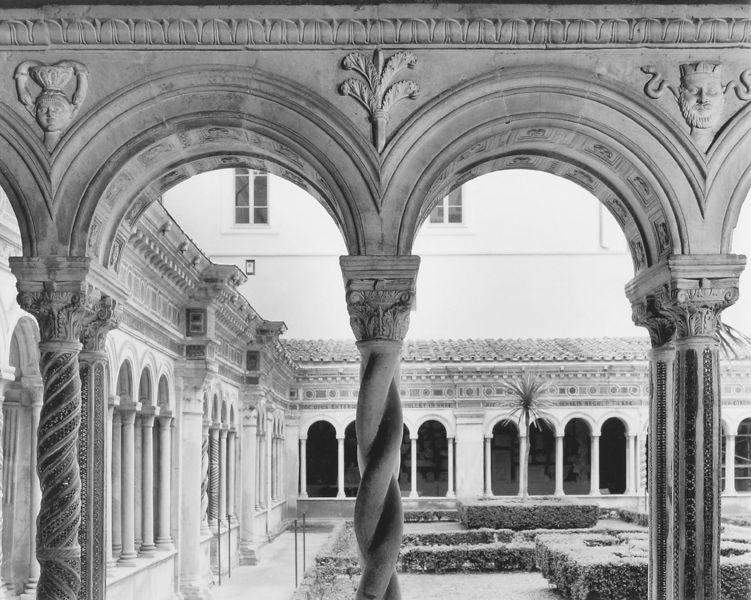
Titel: Reliefs im Kreuzgang, S. Paolo fuori le mura
Standort: Rom, S. Paolo Fuori le Mura (EU - I - Latium)
Schlagwörter: fenster, köpfe, profil, schmuck, schwarz, säulen, weiss, dach, gebäude, gras, haus, weg, ornament, architektur, sockel, büsche, kirche, kelch, pflanze, garten, relief, bogen, süden, hecke, hof, rundbogen, floral, ornamente, stuck, palme, foto, bögen, innenhof, kloster, gewunden, arkaden, kapitelle, kapitell, fries, sims, gesims, ionisch, märchen, dorisch, schnecke, buchs, reliefs, verzierungen, menschenleere, palace, säulengang, kreuzgang, atrium, säulenordnung, palm, arc, rundgang, bogengänge, hecken, maurisch, triptychon, patio, church, swirl, arcs, braided, braids, palmtree, hedge